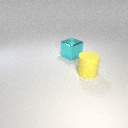
large cyan metal cube behind large yellow rubber cylinder